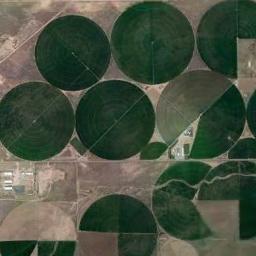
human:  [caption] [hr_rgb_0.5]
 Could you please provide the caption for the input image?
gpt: Some green circle farmland are in the bare land .

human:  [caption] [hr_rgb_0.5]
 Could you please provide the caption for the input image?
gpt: Most round fields are green .

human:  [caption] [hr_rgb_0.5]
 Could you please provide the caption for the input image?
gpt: Several neatly arranged green and tan mixed circular farmlands with incomplete gardens and semicircles .

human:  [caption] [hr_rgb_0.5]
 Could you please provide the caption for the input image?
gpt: Several dark green circular or fan-shaped farmlands with different radians are neatly arranged on the wasteland and some white buildings beside .

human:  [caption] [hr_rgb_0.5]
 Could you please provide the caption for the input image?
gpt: There are some circular farmlands of different sizes .